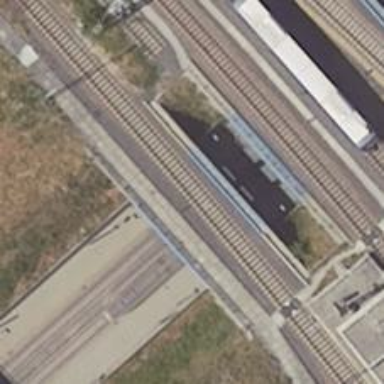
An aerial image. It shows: Railway signal.